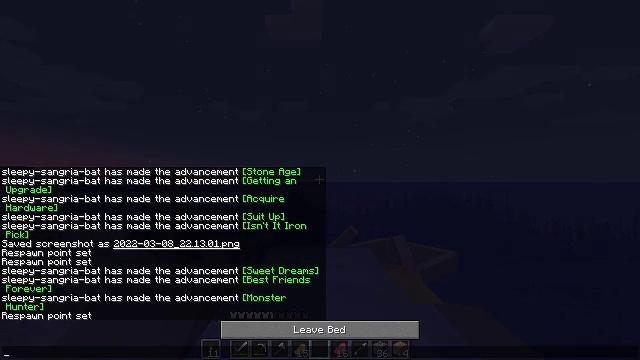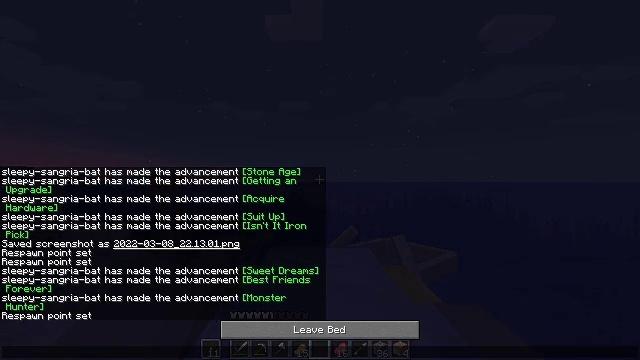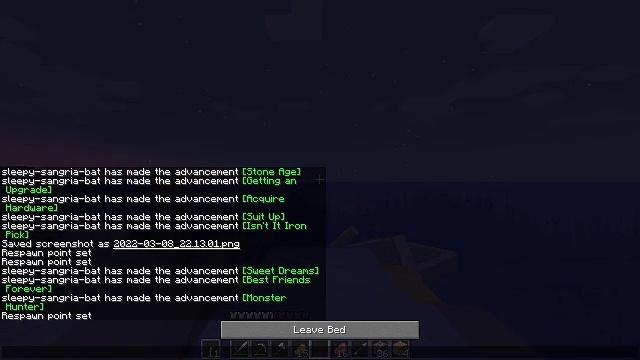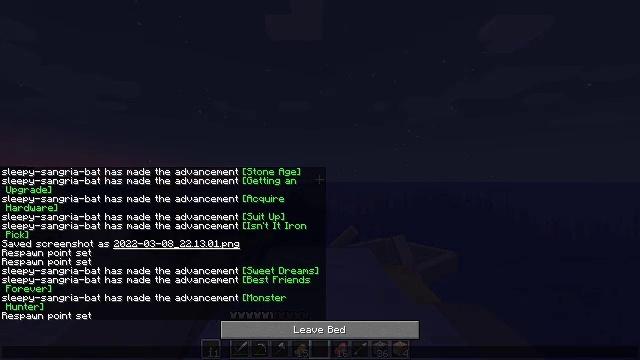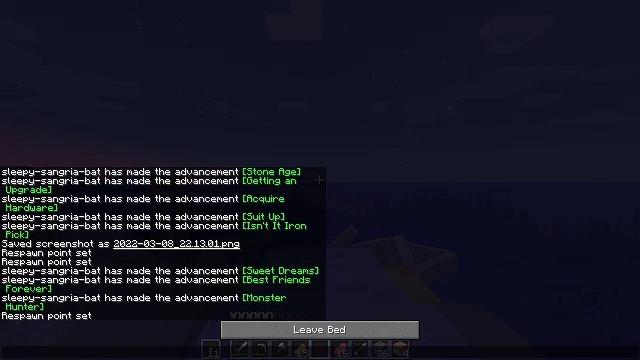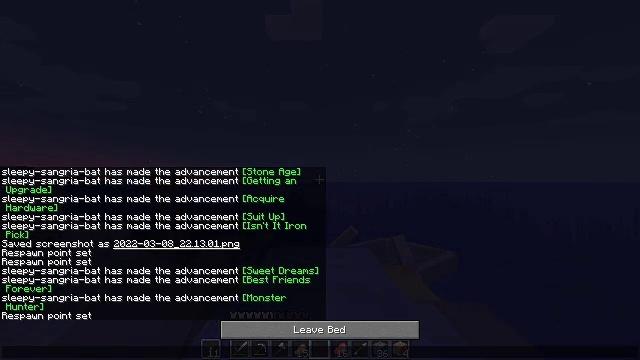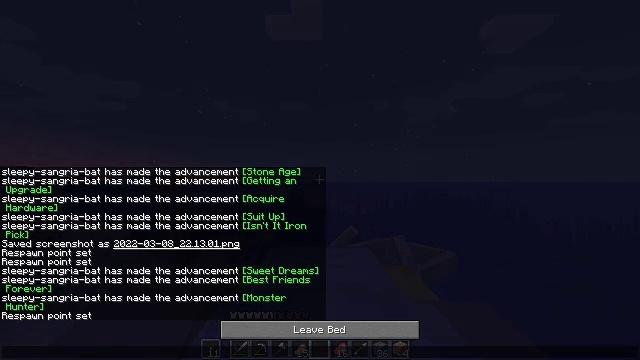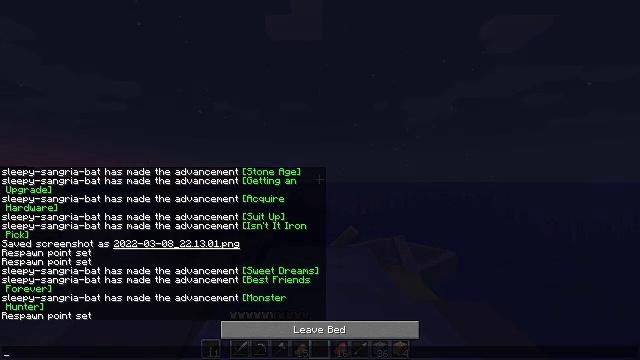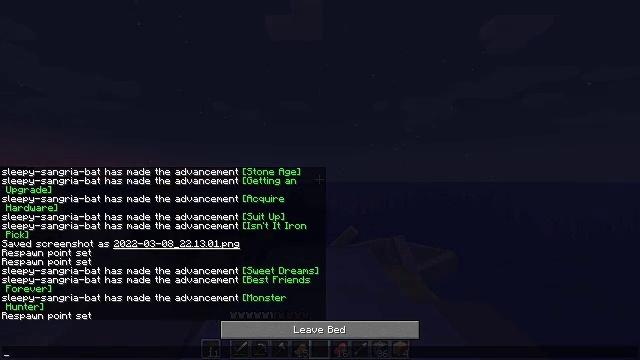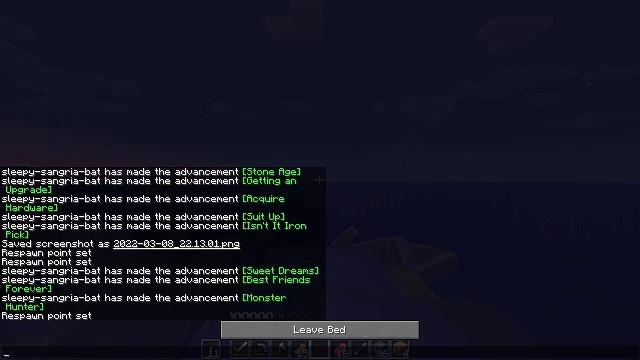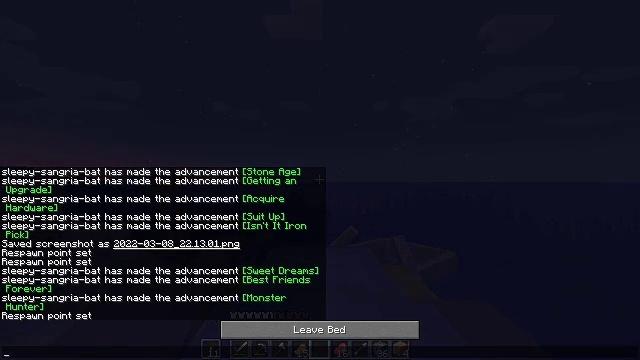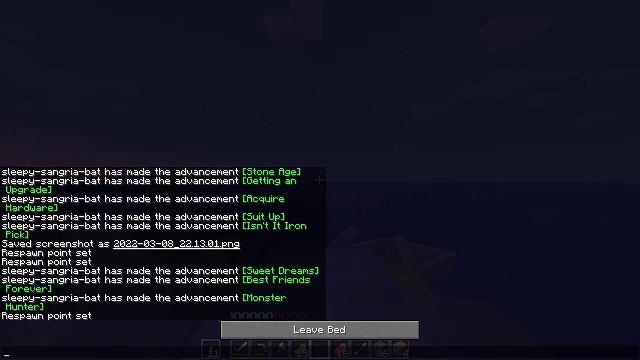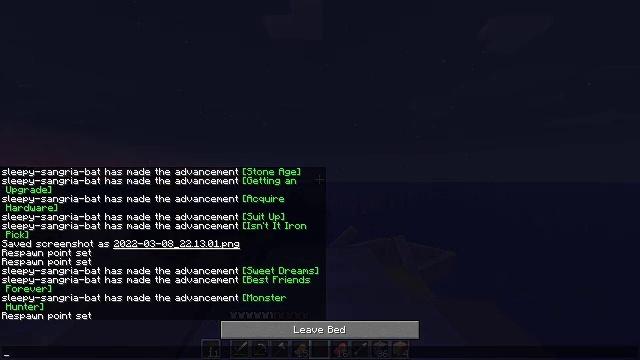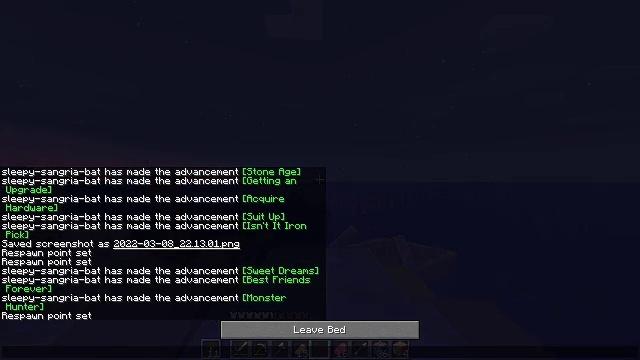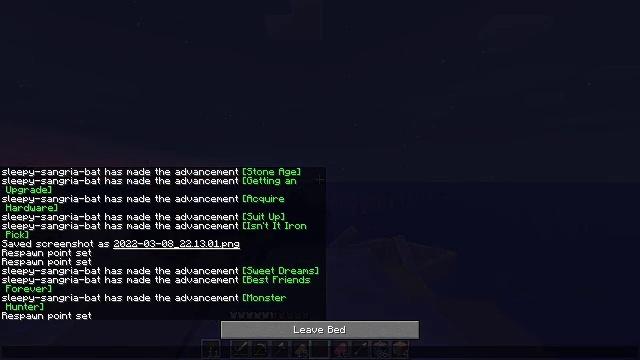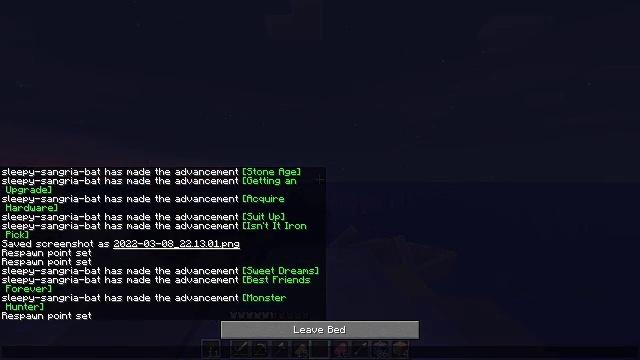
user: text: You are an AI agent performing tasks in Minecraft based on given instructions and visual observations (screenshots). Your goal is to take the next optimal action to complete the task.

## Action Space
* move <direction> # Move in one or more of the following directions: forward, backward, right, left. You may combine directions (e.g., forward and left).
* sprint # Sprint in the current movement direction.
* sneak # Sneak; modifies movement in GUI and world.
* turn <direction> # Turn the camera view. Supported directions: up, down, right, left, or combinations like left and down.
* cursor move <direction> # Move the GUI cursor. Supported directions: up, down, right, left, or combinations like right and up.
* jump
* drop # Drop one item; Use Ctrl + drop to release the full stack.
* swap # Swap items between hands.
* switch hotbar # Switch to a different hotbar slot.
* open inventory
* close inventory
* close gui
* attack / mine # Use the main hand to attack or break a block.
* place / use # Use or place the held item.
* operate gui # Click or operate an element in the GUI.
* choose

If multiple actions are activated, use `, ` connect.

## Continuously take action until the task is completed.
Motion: motion action
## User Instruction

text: Remove the yellow bed.
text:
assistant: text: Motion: no_op
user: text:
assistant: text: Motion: no_op
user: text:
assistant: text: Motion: no_op
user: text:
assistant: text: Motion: no_op
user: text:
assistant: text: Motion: no_op
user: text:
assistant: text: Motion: no_op
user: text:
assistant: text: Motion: no_op
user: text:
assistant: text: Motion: no_op
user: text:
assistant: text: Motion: no_op
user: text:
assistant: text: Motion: no_op
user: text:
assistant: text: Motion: no_op
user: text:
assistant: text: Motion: no_op
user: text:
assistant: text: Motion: no_op
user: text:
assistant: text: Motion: no_op
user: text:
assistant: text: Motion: no_op
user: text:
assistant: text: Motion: no_op
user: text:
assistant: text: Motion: no_op
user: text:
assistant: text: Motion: no_op
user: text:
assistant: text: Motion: no_op
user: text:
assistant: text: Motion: no_op
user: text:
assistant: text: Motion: no_op
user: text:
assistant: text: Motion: no_op
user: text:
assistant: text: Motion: no_op
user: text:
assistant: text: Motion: no_op
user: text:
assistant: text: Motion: close gui
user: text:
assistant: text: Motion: no_op
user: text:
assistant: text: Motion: no_op
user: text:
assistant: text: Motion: no_op
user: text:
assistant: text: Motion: no_op
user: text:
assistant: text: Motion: no_op